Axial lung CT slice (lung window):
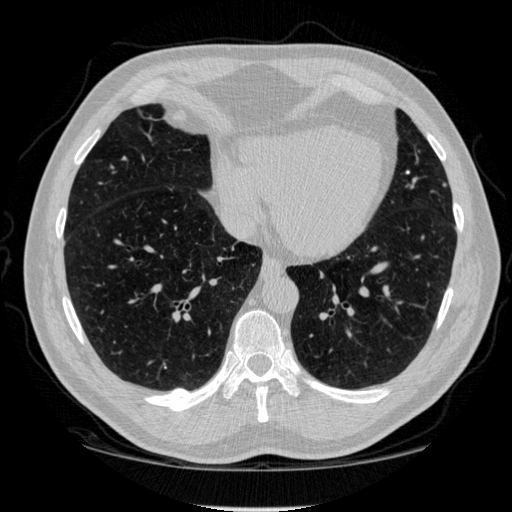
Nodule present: yes
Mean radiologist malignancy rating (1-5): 1